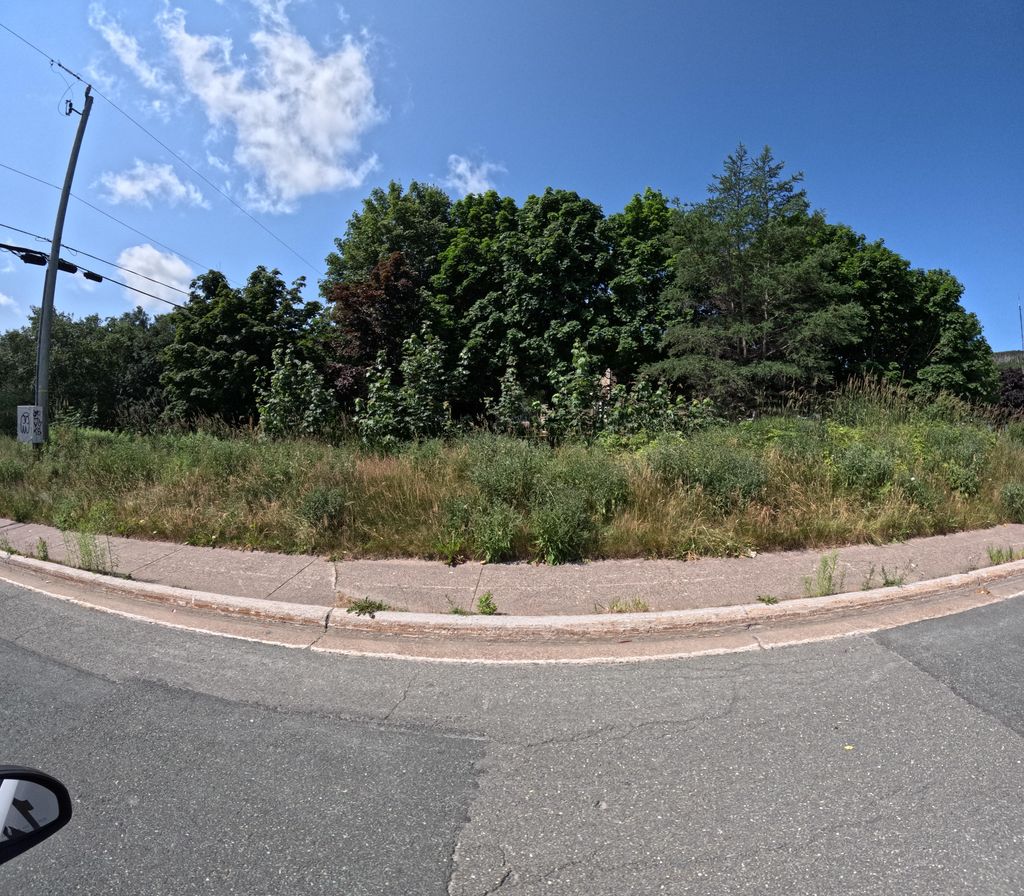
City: st_johns